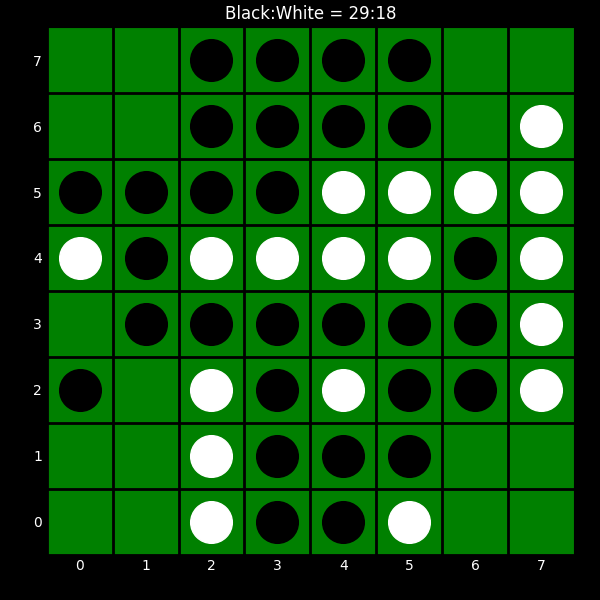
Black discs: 29
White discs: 18